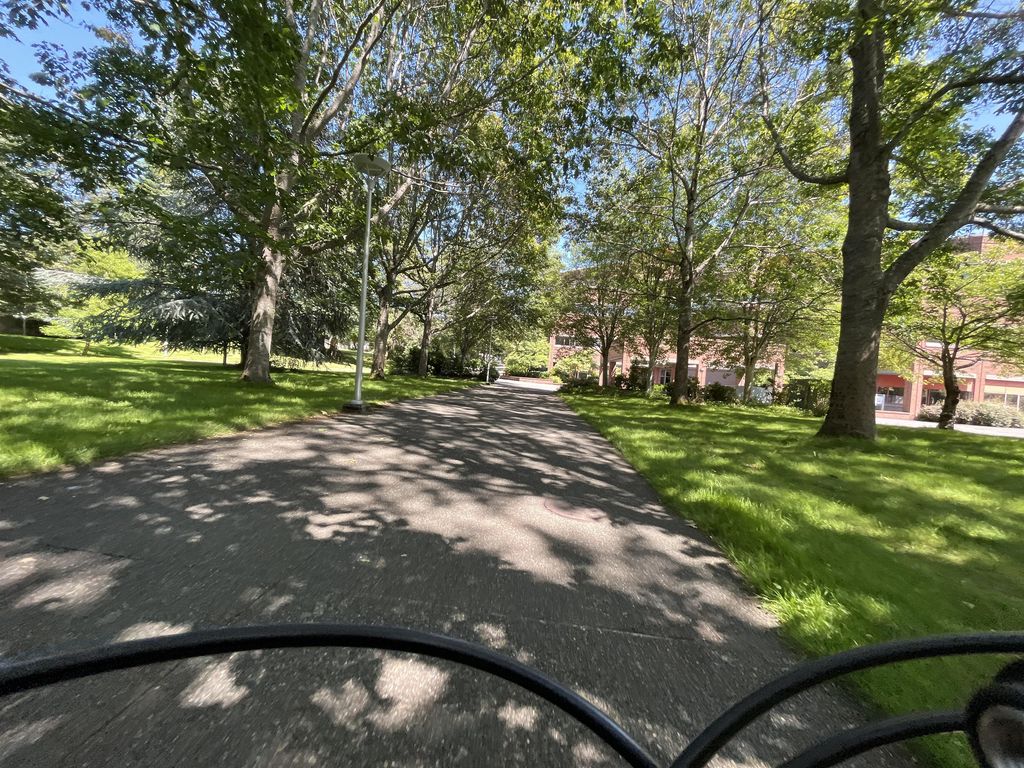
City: victoria